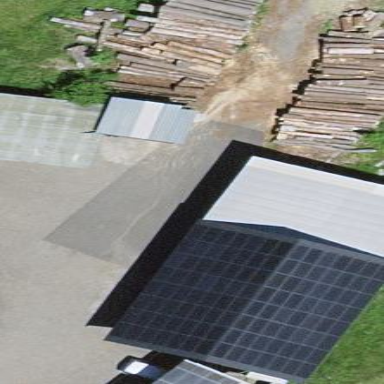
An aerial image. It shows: Shed.